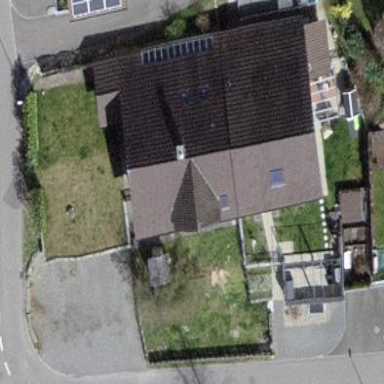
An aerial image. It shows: Simple house.